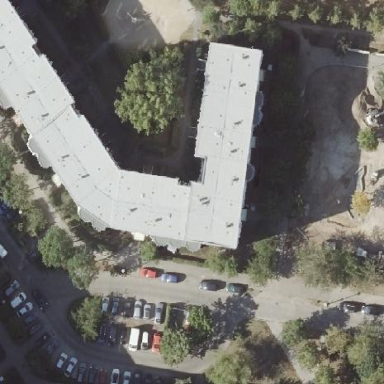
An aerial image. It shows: Apartment building with flat roof.